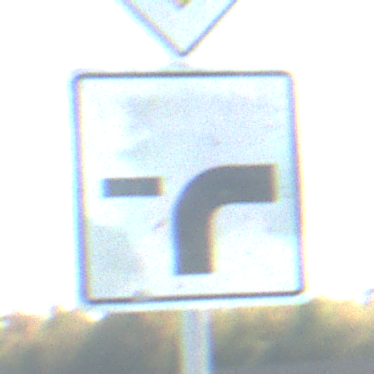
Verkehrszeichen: VerlaufVorfahrtsstrasse9
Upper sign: Vorfahrtsstrasse
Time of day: MorningAfternoon
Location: Outdoor (Nature)
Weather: Clear
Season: Autumn
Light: Natural